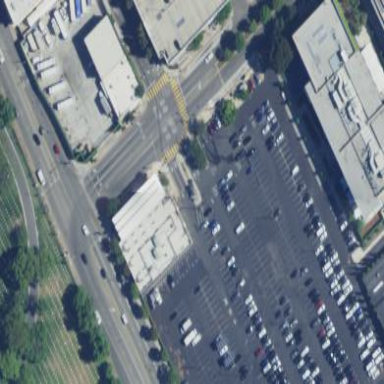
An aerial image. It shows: Parking area with surface.